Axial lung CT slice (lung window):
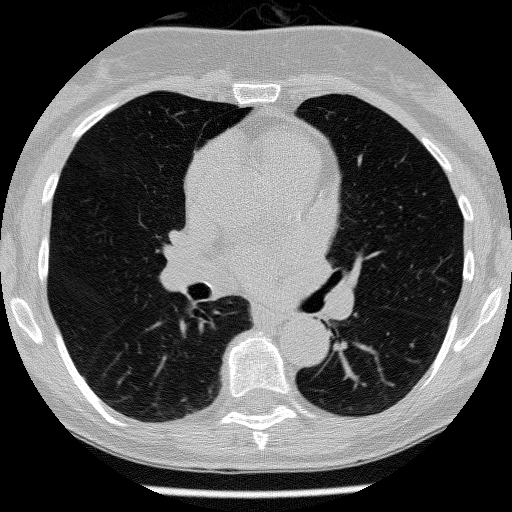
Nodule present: no